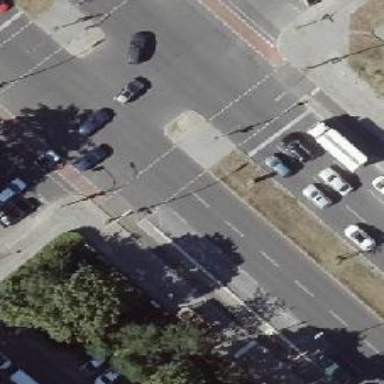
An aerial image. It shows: Road crossing with traffic signals.